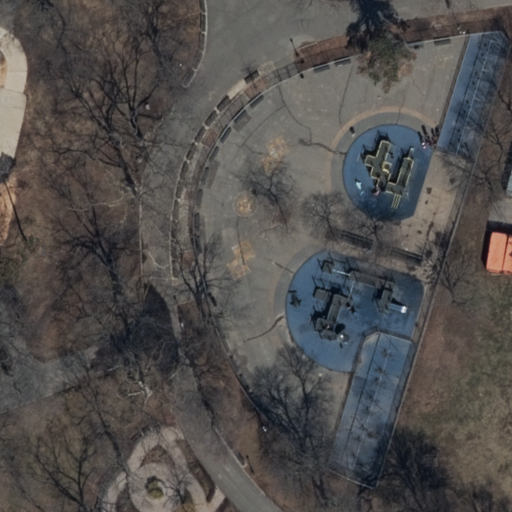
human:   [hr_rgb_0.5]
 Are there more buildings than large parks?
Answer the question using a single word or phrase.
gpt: no

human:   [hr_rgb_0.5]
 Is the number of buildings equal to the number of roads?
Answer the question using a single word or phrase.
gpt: no

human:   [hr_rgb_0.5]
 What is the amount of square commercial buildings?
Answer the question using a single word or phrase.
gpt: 0

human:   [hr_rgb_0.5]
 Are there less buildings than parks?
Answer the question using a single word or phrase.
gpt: no

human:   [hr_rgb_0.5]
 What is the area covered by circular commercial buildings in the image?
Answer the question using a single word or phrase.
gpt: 0m2

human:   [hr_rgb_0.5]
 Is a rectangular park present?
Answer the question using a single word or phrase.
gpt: yes

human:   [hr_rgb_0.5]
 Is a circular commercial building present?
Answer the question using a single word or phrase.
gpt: no

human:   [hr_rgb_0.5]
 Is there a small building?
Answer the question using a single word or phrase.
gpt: yes

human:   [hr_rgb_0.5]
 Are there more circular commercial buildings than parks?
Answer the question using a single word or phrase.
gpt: no

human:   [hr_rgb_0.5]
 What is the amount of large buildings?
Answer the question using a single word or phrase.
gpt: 0

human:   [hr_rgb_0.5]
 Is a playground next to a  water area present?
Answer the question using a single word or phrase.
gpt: no

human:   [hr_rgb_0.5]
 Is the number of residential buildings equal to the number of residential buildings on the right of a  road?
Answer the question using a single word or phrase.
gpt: yes

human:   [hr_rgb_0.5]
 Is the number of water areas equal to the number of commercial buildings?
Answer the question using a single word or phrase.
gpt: yes

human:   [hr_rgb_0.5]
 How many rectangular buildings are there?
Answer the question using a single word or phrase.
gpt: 1

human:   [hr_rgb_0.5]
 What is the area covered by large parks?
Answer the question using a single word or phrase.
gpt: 938m2

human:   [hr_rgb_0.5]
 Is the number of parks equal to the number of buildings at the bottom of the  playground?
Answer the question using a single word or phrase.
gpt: no

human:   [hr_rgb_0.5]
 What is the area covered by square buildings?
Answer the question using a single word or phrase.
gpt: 0m2

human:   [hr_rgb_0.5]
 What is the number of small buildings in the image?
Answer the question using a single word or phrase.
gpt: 1

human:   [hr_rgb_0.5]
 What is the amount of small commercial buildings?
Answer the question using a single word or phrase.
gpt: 0

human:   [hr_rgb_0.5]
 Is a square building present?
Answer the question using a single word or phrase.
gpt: no

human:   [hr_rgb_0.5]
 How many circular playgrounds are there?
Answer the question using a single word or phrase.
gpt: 0

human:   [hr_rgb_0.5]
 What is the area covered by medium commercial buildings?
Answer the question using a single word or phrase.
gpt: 0m2

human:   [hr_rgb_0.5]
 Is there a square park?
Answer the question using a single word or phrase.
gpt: no

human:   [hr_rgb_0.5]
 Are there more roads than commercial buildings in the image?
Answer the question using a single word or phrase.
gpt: yes

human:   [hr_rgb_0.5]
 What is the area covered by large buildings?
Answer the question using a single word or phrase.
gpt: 0m2

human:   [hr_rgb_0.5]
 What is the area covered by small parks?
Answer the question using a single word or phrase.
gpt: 0m2

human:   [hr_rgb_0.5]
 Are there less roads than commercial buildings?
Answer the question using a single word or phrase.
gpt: no

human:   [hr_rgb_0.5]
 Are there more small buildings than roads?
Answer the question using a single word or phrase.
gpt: no

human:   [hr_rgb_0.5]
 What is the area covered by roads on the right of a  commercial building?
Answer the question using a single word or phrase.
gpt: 0m2

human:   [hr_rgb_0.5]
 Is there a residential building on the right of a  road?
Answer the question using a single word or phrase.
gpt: yes

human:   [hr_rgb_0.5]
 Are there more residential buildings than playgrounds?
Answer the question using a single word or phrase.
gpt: no

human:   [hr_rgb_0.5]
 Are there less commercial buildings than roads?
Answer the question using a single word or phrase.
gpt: yes

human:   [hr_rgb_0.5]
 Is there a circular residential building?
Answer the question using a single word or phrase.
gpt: no

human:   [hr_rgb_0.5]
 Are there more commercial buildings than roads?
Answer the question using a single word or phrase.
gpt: no

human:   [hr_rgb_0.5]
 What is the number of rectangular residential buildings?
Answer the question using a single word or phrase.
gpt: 1

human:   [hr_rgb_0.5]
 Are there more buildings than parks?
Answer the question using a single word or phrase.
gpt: no